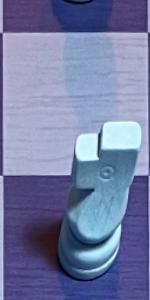
Label: Knight_White